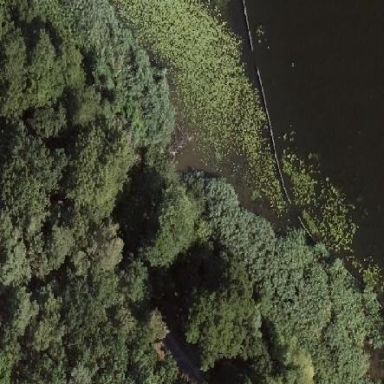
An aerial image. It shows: Marshy wetland area.